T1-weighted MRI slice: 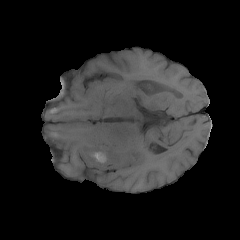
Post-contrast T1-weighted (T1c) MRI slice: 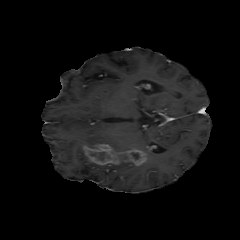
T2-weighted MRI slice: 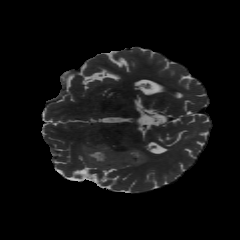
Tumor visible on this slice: yes